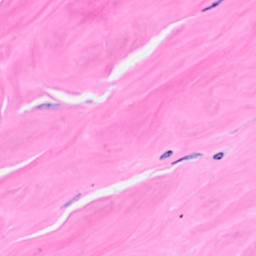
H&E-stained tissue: Breast